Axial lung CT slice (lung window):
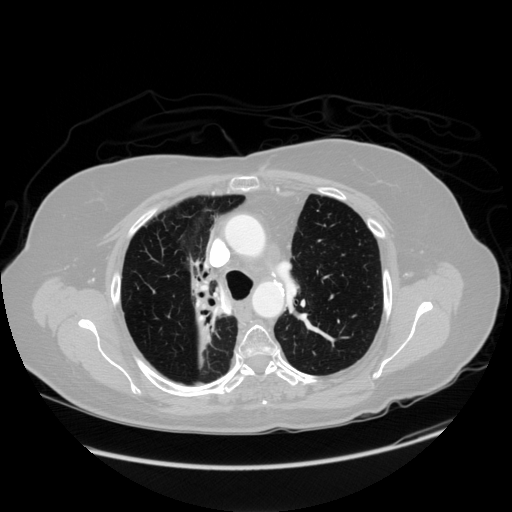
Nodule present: no